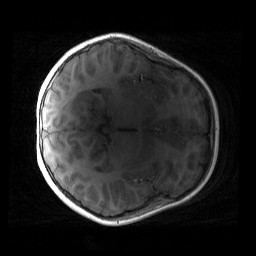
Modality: T1w
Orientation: axial
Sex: female
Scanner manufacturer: siemens
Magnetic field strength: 3 T
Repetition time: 1.9 s
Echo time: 0.00243 s